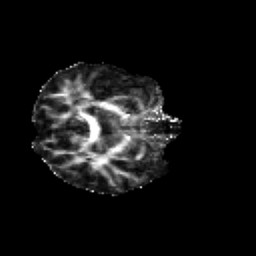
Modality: FA
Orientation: axial
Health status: healthy
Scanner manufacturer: siemens
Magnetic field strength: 3 T
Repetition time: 12 s
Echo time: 0.092 s